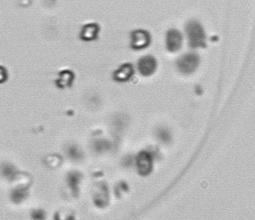
Label: Phaeocystis